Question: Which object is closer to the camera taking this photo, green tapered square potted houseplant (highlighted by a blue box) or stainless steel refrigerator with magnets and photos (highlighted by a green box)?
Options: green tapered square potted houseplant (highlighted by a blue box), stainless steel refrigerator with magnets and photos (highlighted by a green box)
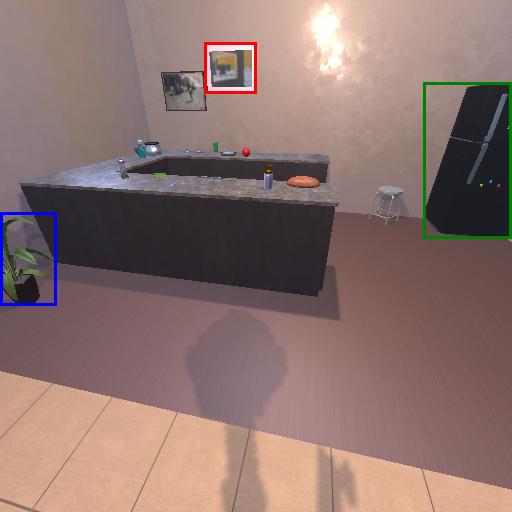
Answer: green tapered square potted houseplant (highlighted by a blue box)